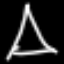
Label: The Eiffel Tower